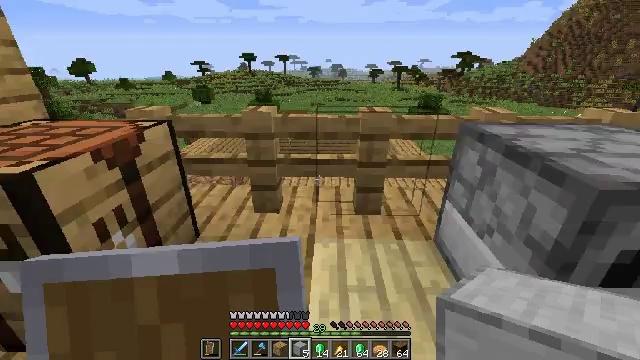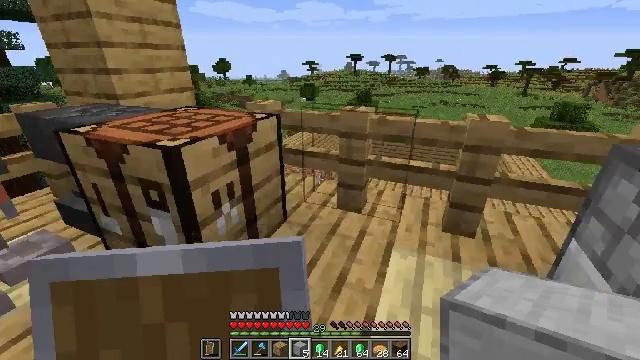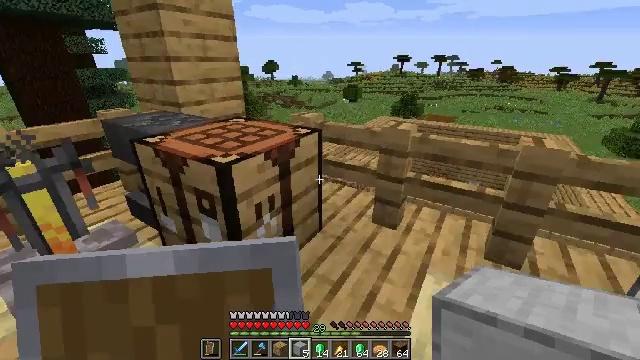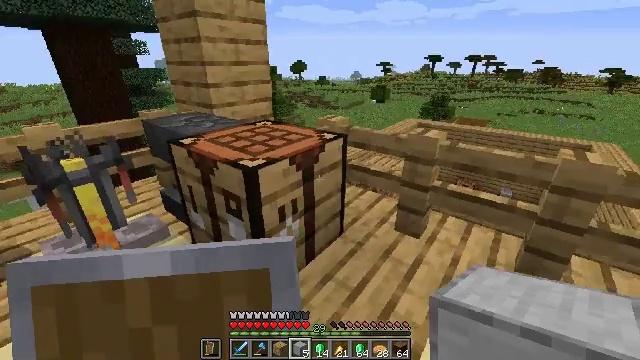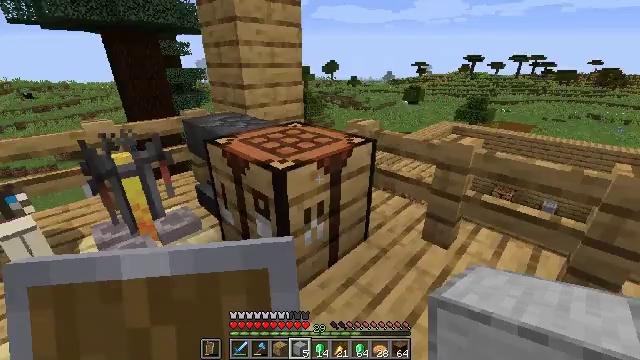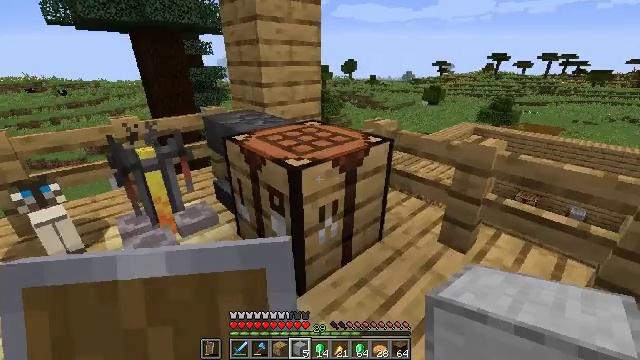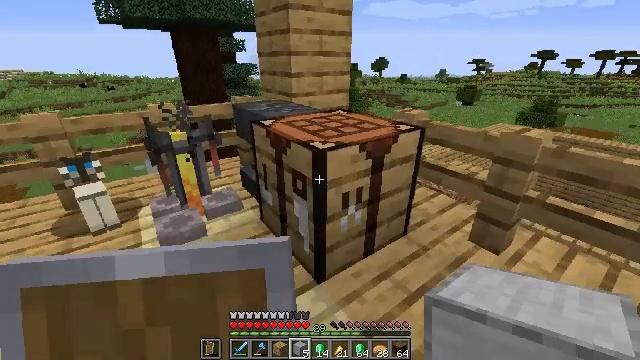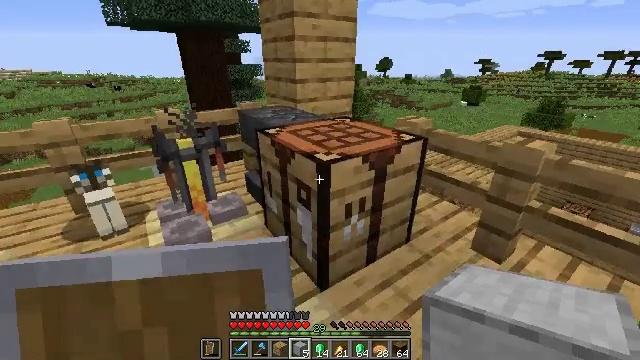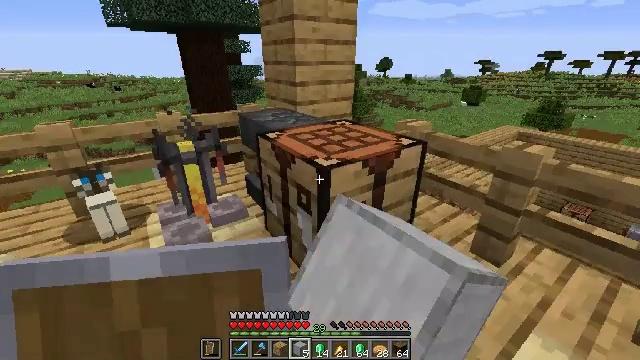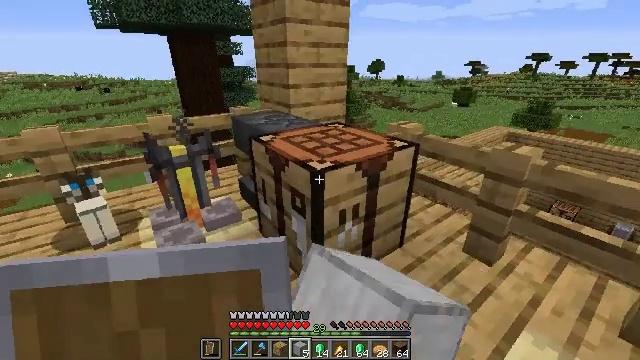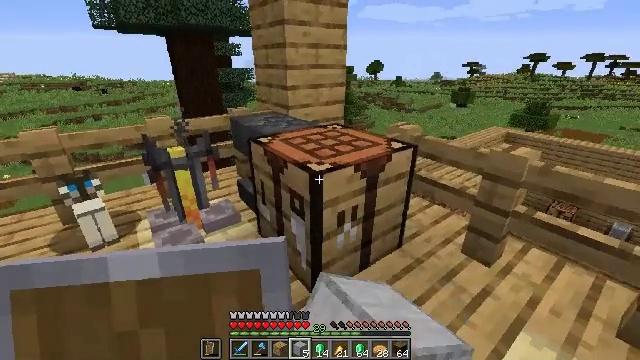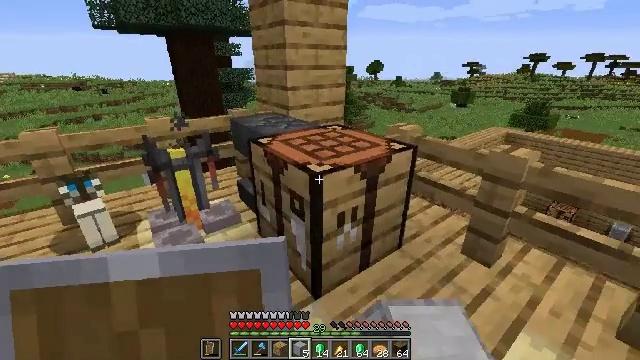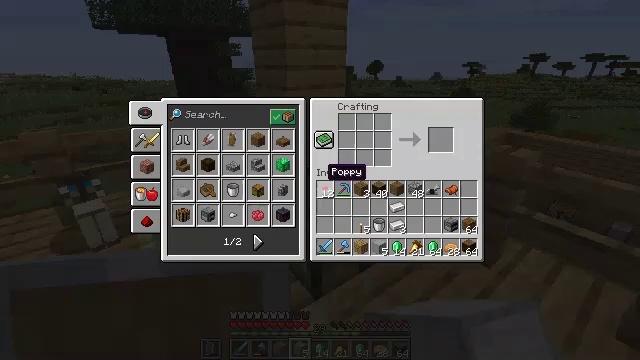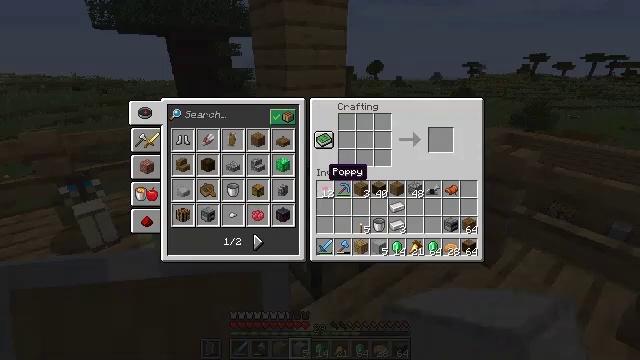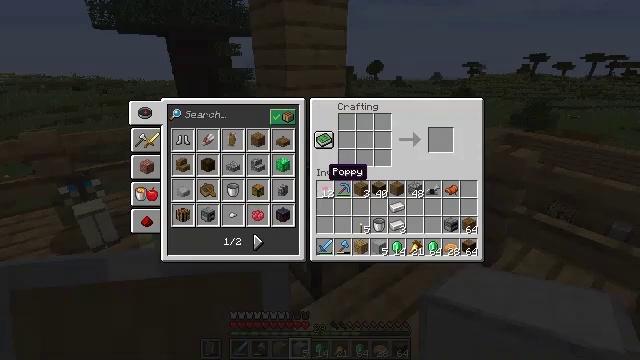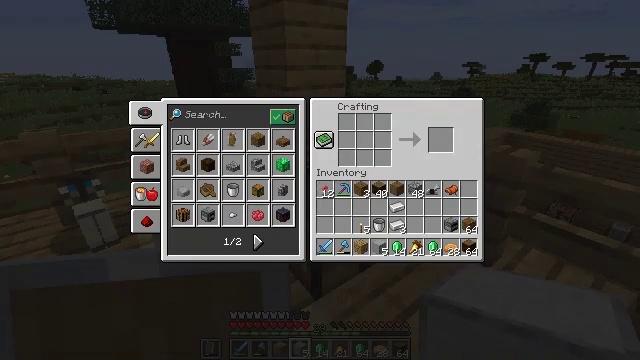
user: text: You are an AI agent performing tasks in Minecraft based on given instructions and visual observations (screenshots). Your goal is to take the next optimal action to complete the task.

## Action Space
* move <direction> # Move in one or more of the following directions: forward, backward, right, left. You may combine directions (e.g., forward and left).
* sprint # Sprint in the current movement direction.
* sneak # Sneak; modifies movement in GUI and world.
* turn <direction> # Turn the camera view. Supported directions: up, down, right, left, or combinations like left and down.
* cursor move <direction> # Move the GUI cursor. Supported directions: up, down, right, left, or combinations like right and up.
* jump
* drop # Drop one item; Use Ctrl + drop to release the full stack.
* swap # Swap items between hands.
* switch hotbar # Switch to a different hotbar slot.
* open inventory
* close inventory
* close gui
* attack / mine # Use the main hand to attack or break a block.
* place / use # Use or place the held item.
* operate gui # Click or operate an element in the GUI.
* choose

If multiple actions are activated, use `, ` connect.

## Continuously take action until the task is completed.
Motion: motion action
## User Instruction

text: Create a blast furnace using the required materials.
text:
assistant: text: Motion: turn left
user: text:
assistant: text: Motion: turn left
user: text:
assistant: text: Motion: turn left
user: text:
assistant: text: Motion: turn left
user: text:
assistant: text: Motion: turn left
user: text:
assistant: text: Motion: turn left
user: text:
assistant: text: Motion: use / place
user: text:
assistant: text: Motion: use / place
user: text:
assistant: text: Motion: turn right, use / place
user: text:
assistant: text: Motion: no_op
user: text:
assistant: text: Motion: no_op
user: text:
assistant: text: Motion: open gui
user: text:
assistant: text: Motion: no_op
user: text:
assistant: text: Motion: no_op
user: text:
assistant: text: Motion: no_op
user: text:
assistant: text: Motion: cursor move left and down
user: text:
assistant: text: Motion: cursor move left
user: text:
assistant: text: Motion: cursor move left
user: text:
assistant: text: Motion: no_op
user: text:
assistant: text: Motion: cursor move left
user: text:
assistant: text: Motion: no_op
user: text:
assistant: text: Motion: cursor move down
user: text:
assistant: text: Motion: cursor move down
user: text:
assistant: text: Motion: cursor move down
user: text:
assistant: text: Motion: no_op
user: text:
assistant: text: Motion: cursor move up
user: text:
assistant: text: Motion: cursor move up
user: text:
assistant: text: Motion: cursor move up
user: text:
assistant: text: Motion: cursor move up
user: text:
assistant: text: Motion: no_op